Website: walmart
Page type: receipt
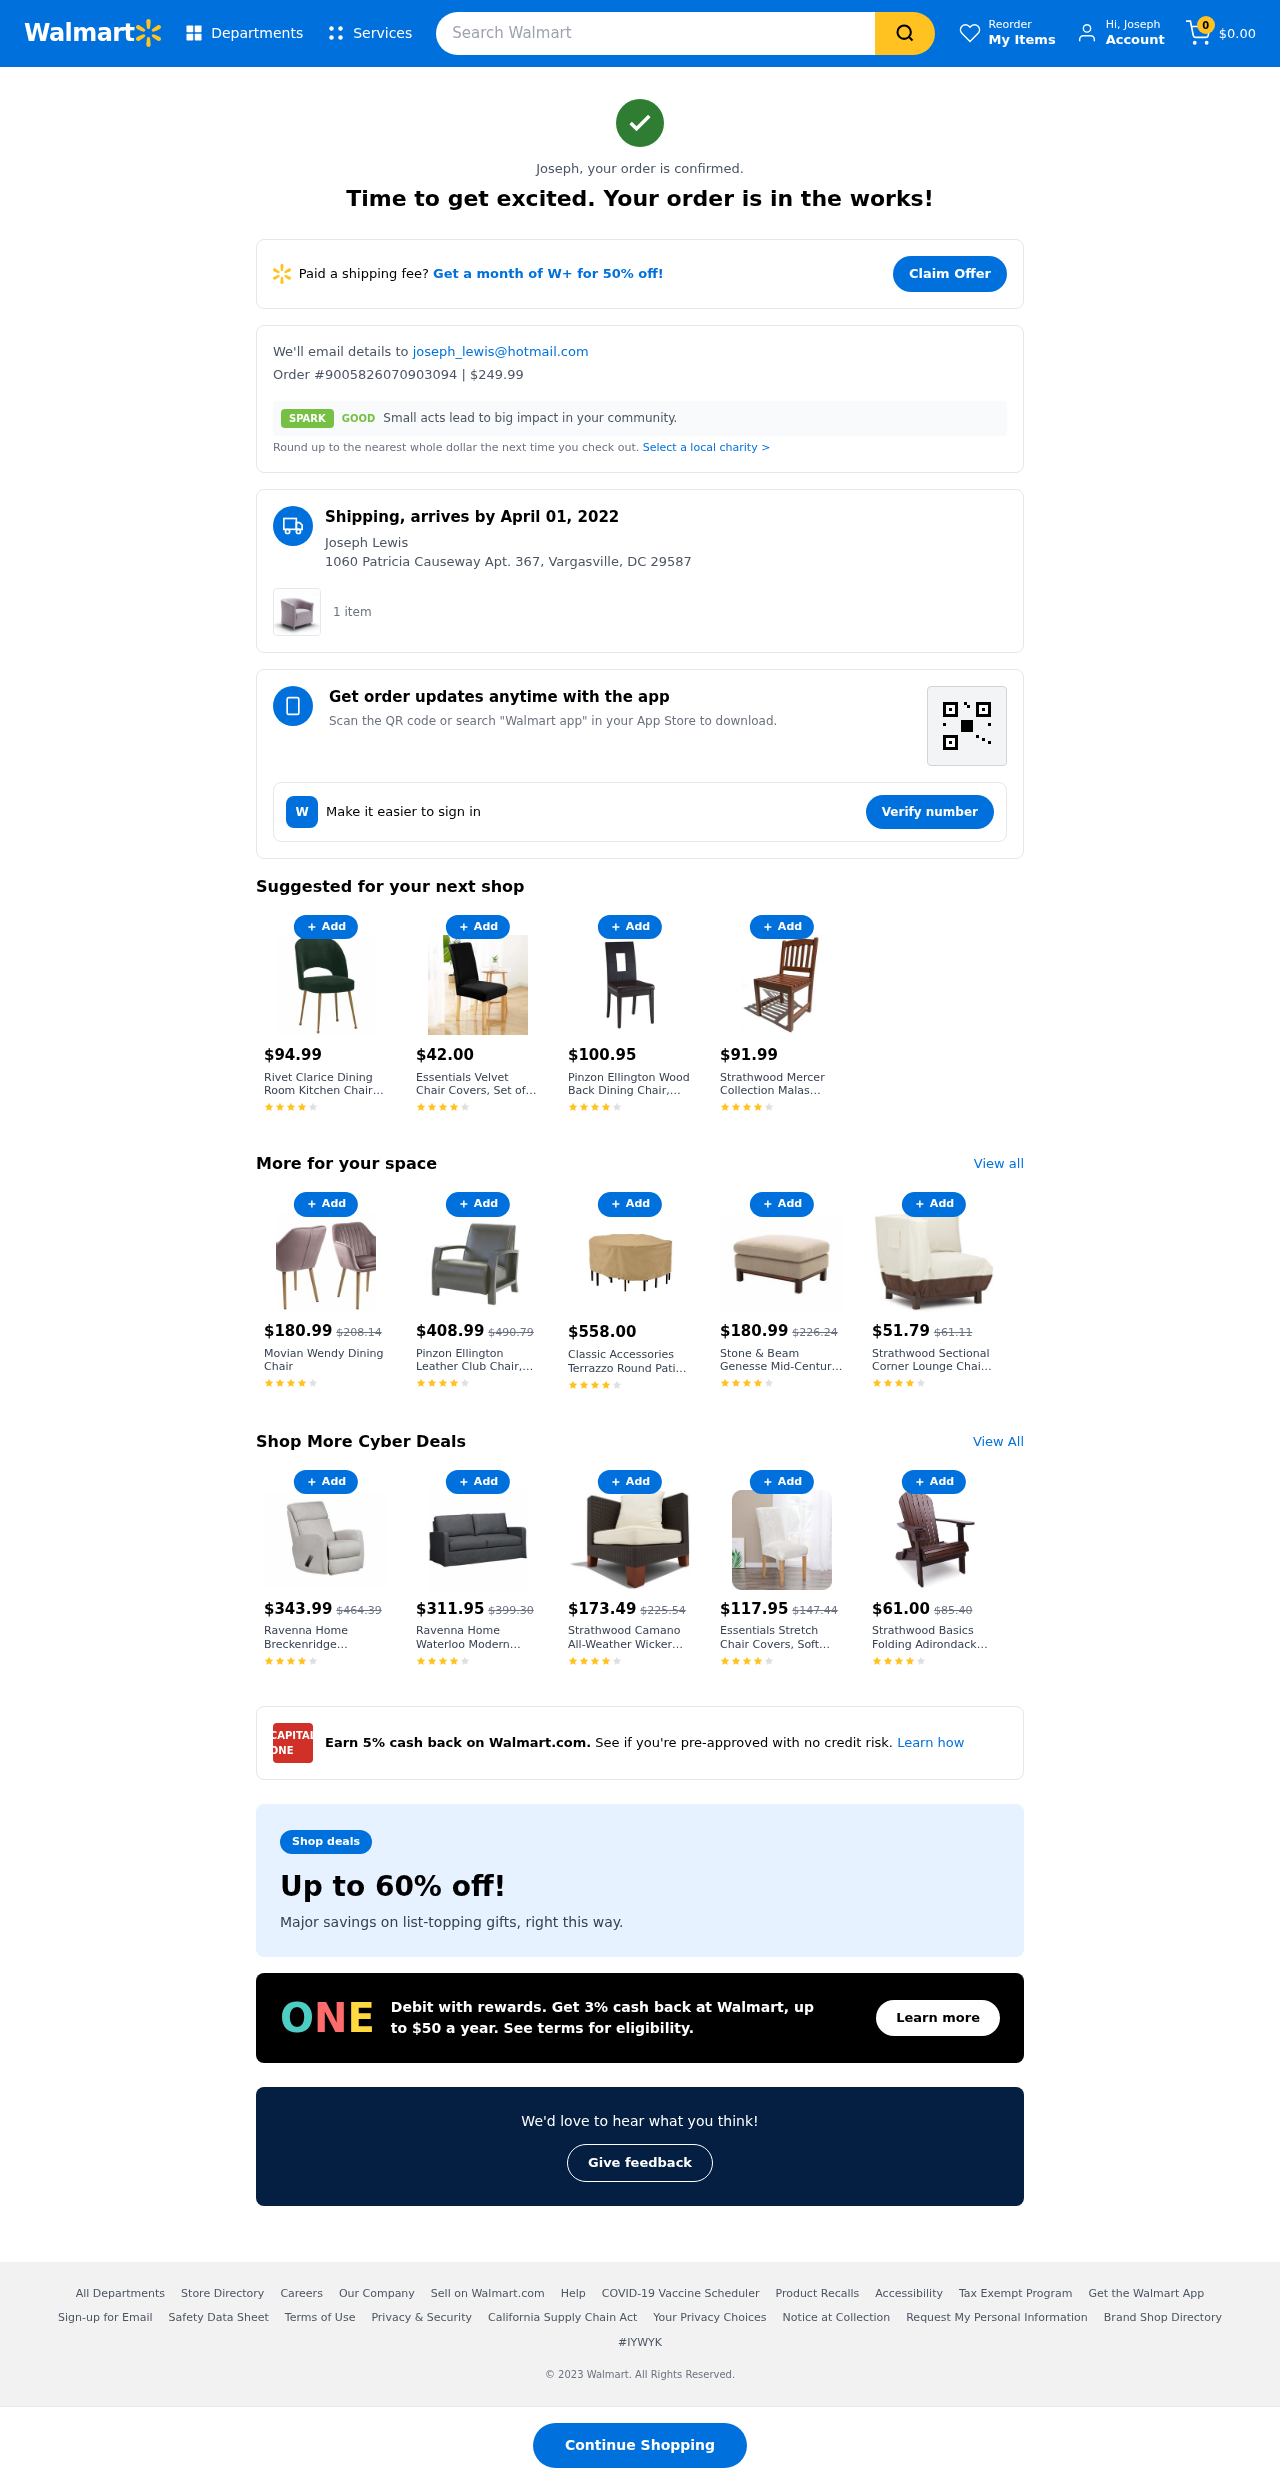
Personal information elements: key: PII_EMAIL
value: joseph_lewis@hotmail.com
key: PII_FIRSTNAME
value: Joseph
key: PII_FULLNAME
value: Joseph Lewis
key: PII_ADDRESS
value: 1060 Patricia Causeway Apt. 367, Vargasville, DC 29587
Product elements: key: PRODUCT10_NAME
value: Strathwood Sectional Corner Lounge Chair Furniture Cover
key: PRODUCT10_PRICE
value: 51.79
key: PRODUCT11_NAME
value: My Tai Strathwood Gibranta All-Weather Hardwood Arm Chair, Set of 2 (Discontinued by Manufacturer)
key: PRODUCT11_PRICE
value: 276.95
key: PRODUCT12_NAME
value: Ravenna Home Breckenridge Upholstered Rocking Recliner Chair with Swivel, 37"W, Beige
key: PRODUCT12_PRICE
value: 343.99
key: PRODUCT13_NAME
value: Ravenna Home Waterloo Modern Slipcover Chair Sofa
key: PRODUCT13_PRICE
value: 311.95
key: PRODUCT14_NAME
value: Strathwood Camano All-Weather Wicker Sectional Sofa Seat, Left
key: PRODUCT14_PRICE
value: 173.49
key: PRODUCT15_NAME
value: Essentials Stretch Chair Covers, Soft Fabric
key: PRODUCT15_PRICE
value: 117.95
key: PRODUCT16_NAME
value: Strathwood Basics Folding Adirondack Chair, Dark Brown
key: PRODUCT16_PRICE
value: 61
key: PRODUCT17_NAME
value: Classic Accessories 71932 Veranda Adirondack Patio Chair Cover, Standard
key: PRODUCT17_PRICE
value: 79.79
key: PRODUCT1_QUANTITY
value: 1
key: PRODUCT2_NAME
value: Rivet Clarice Dining Room Kitchen Chair Open Back, 33"H
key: PRODUCT2_PRICE
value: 94.99
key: PRODUCT3_NAME
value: Essentials Velvet Chair Covers, Set of 2 / 4 / 6
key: PRODUCT3_PRICE
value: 42
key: PRODUCT4_NAME
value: Pinzon Ellington Wood Back Dining Chair, Dark Brown Vinyl, Java
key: PRODUCT4_PRICE
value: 100.95
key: PRODUCT5_NAME
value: Strathwood Mercer Collection Malas Hardwood Side Chair
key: PRODUCT5_PRICE
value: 91.99
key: PRODUCT6_NAME
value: Movian Wendy Dining Chair
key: PRODUCT6_PRICE
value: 180.99
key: PRODUCT7_NAME
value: Pinzon Ellington Leather Club Chair, Brown Leather/Kona
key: PRODUCT7_PRICE
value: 408.99
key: PRODUCT8_NAME
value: Classic Accessories Terrazzo Round Patio Table & Chair Set Cover, Medium
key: PRODUCT8_PRICE
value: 558
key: PRODUCT9_NAME
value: Stone & Beam Genesse  Mid-Century Genesse Accent Chair - Parent
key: PRODUCT9_PRICE
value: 180.99
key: PRODUCT6_ORIGINAL_PRICE
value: $208.14
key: PRODUCT7_ORIGINAL_PRICE
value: $490.79
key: PRODUCT9_ORIGINAL_PRICE
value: $226.24
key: PRODUCT10_ORIGINAL_PRICE
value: $61.11
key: PRODUCT11_ORIGINAL_PRICE
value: $337.88
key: PRODUCT12_ORIGINAL_PRICE
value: $464.39
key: PRODUCT13_ORIGINAL_PRICE
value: $399.30
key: PRODUCT14_ORIGINAL_PRICE
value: $225.54
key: PRODUCT15_ORIGINAL_PRICE
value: $147.44
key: PRODUCT16_ORIGINAL_PRICE
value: $85.40
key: PRODUCT17_ORIGINAL_PRICE
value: $105.32
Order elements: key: ORDER_NUM_ITEMS
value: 0
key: ORDER_TOTAL
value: $0.00
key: ORDER_ID
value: #9005826070903094
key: ORDER_TOTAL
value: $249.99
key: ORDER_DELIVERY_DATE
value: April 01, 2022
Search elements: key: HEADER_SEARCH
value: Search Walmart